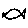
Label: fish